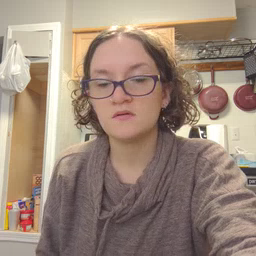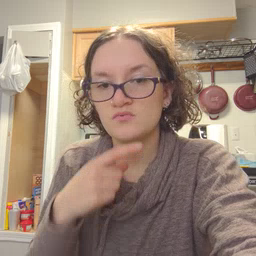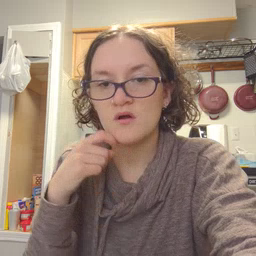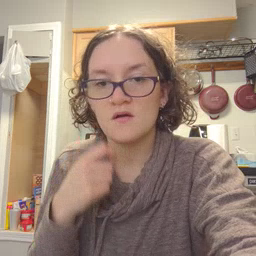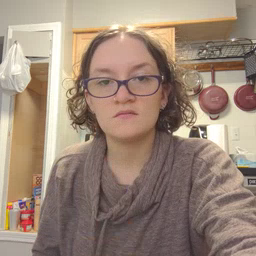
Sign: dry